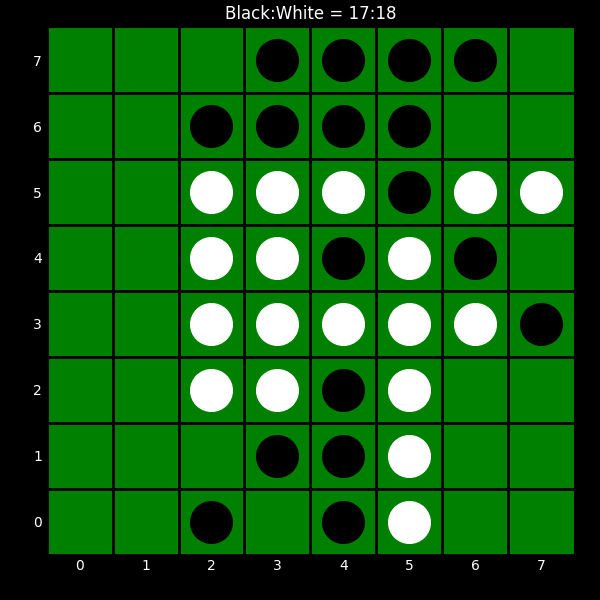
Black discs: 17
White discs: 18